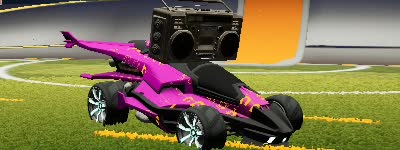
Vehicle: aftershock